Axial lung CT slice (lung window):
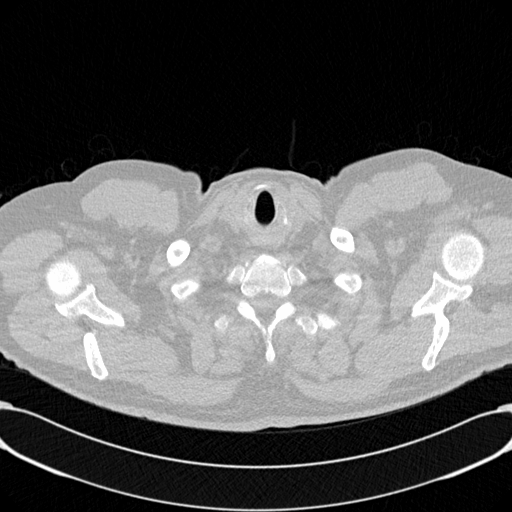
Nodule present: no